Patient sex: M
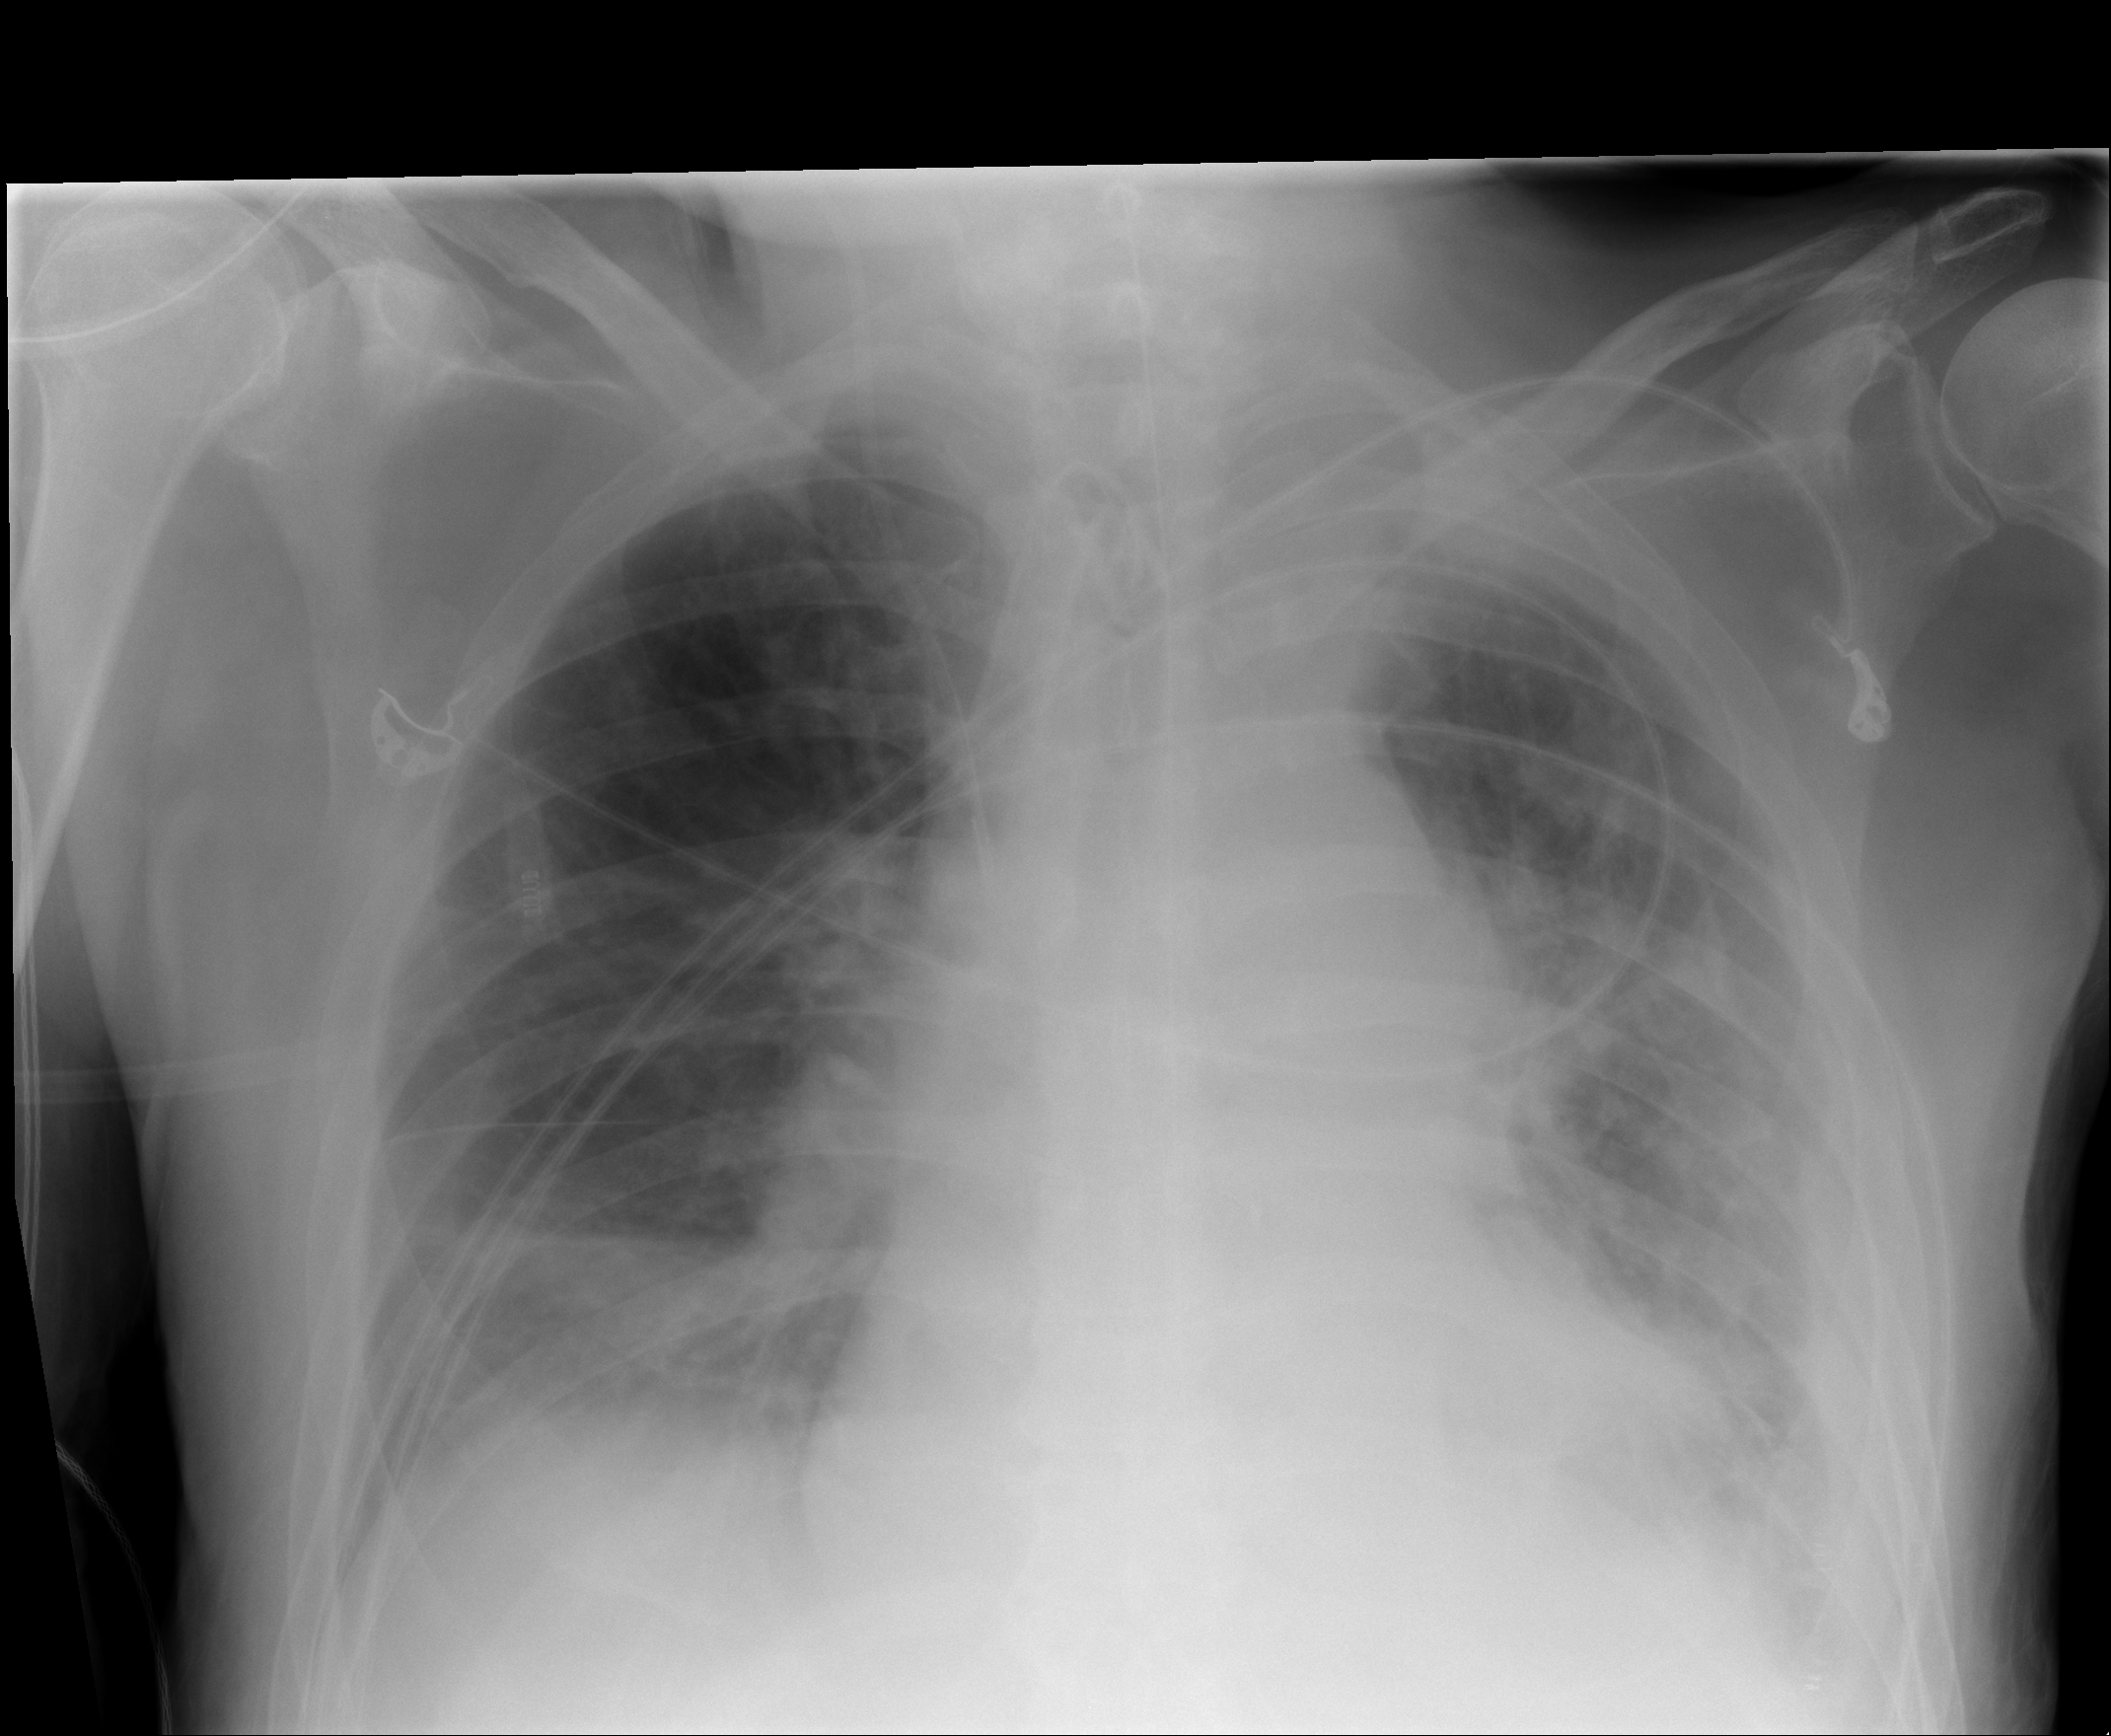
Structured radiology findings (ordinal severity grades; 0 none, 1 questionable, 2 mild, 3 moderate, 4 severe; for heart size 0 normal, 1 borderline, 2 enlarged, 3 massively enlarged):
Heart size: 2
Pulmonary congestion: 2
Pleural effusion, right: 1
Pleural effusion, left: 3
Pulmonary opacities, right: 2
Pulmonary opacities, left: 3
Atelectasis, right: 2
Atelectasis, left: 3